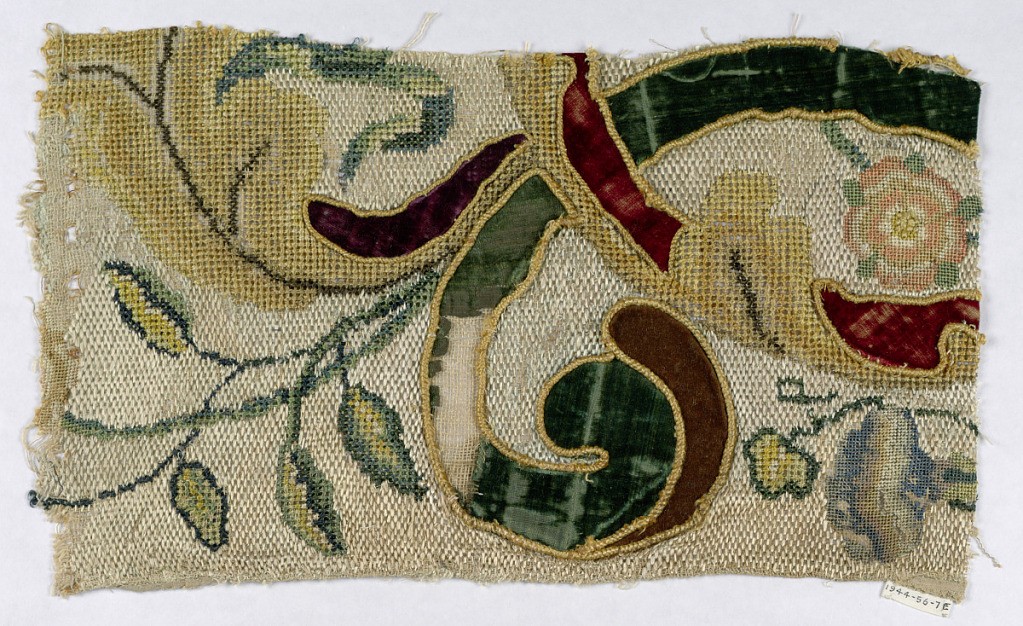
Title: Fragment
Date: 17th century
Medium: silk Technique: canvas with velvet applique and embroidery
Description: Design of horn of plenty, swinging branches and flowers worked in Florentine stitch and velvet applique.